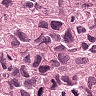
Metastatic tissue present: yes